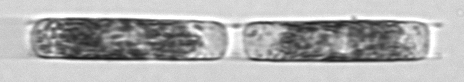
Label: Hemiaulus